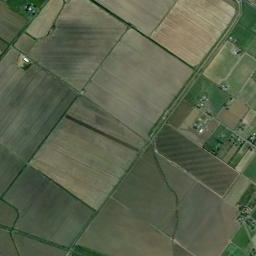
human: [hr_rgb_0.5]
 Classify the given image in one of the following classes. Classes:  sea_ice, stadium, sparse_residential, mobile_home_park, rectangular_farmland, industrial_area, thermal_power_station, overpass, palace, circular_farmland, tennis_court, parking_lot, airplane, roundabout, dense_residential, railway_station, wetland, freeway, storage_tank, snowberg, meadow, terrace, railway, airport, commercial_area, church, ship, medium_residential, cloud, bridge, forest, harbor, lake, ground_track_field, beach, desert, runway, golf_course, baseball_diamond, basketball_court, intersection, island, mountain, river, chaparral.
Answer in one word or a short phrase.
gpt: rectangular_farmland